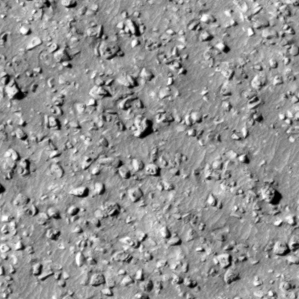
Label: non_frost